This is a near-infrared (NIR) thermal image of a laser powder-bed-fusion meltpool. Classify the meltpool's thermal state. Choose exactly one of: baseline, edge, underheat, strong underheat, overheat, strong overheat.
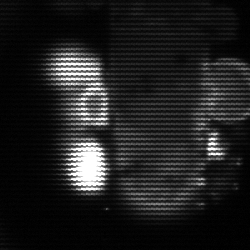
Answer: strong underheat